Question: I get an "Uncaught SyntaxError: Unexpected string " when I try to parse my xhr.responseText, I've looked for answers but cannot find any that can relate to my problem directly. I seem to understand that my xhr.responseText may be JSONP because it is manipulated byt the callback but that doesn't help me, how can I just have a JSON? I want to be able to use my JSON in my Javascript with the Google Maps API. I'm really confused and just trying to make this work, thanks for reading and possibly helping.
Here's my PHP script.
'''
<?php
header("Content-type: application/json; charset=utf-8");
header("Expires: Thu, 19 Nov 1981 08:52:00 GMT");
header("Cache-Control: no-store, no-cache, must-revalidate, post-check=0, pre-check=0");
header("Pragma: no-cache");
require("include/param_bd.inc");
try {
$connBD = new PDO("mysql:host=$dbHote; dbname=$dbNom", $dbUtilisateur, $dbMotPasse, array(PDO::MYSQL_ATTR_INIT_COMMAND => "SET NAMES utf8"));
$connBD->setAttribute(PDO::ATTR_ERRMODE, PDO::ERRMODE_EXCEPTION);
} catch (PDOException $e) {
exit("Erreur lors de la connexion a la BD :<br />
" . $e->getMessage());
}
try {
$reqZaps = "SELECT * FROM leszaps";
$prepReqZaps = $connBD->prepare($reqZaps);
$prepReqZaps->execute();
$prepReqZaps->setFetchMode(PDO::FETCH_OBJ);
} catch (PDOException $e) {
exit("Erreur lors de l'execution de la requete SQL :<br />
" . $e->getMessage() . "<br />
REQUETE = " . $reqZaps);
}
if (!( $infoZaps = $prepReqZaps->fetch() ))
$msgErreur = "Aucun Zap trouve";
else {
do
{
$id = $infoZaps->id;
$coordinates = $infoZaps->coordinates;
$arrondissement = $infoZaps->arrondissement;
$numerocivil = $infoZaps->numerocivil;
$rue = $infoZaps->rue;
$nombatiment = $infoZaps->nombatiment;
echo "{
";
echo " "id": "$id",
";
echo " "coordinates": "$coordinates",
";
echo " "arrondissement": "$arrondissement",
";
echo " "numerocivil": "$numerocivil",
";
echo " "rue": "$rue"
";
echo " "nombatiment": "$nombatiment"
";
echo "}
";
}
while ($infoZaps = $prepReqZaps->fetch());
}
$prepReqZaps->closeCursor();
$connBD = null;
if ($msgErreur != "undefined" && $msgErreur != null) {
echo "{
";
echo " "erreur":
";
echo " {
";
echo " "message": "" . str_replace(""", "\"", $msgErreur) . ""
";
echo " }
";
echo "}
";
}
?>
'''
And here's my Javascript script
'''
var xhr;
var donneesChargees = false;
var objReperes;
var reperes;
chargerKml();
function chargerKml() {
var lienDocChargement = './script_load_kml_get.php';
var erreur = false;
chargerScriptAsync('./script_load_kml_bd.php', function(){
console.log("Les ZAP ont ete chargees dans la base de donnees");
});
if (window.XMLHttpRequest) {
httpRequest = new XMLHttpRequest();
} else if (window.ActiveXObject) {
httpRequest = new
ActiveXObject("Microsoft.XMLHTTP"); }
try {
xhr = new XMLHttpRequest();
} catch (e) {
alert('Erreur: Impossible de creer l'objet XMLHttpRequest');
erreur = true;
}
if (!erreur)
{
xhr.onreadystatechange = xhrCallback;
xhr.open('GET', lienDocChargement, true);
xhr.send(null);
}
}
function xhrCallback()
{
if (xhr.readyState == 4)
{
if (xhr.status != 200)
alert('Erreur: La requete HTTP a echoue (code=' + xhr.status + ')');
else
{
objReperes = JSON.parse( xhr.responseText );
creerReperes();
}
}
}
function creerReperes()
{
try {
var strReperes;
//$arrondissement = objReperes.$arrondissement;
strReperes = '[' + xhr.responseText + ']';
strReperes = strReperes.replace(/[
]/g, '');
strReperes = strReperes.replace(/}{/g, '}~{');
strReperes = strReperes.split('~');
var coordonnees;
var id;
reperes = '[';
for (var i = 0; i < strReperes.length; i++){
var numberPattern = /\d+/g;
id = strReperes[i].split(',')[0];
id = id.match( numberPattern );
coordonnees = strReperes[i].split(',')[1] + ',' + strReperes[i].split(',')[2];
coordonnees = coordonnees.replace(/"/g, '');
coordonnees = coordonnees.replace('coordinates: ', '');
coordonnees = coordonnees.split(',');
reperes += '{"long": ' + coordonnees[0] + ', "lat": ' + coordonnees[1] + ', "id": ' + id + '}';
if (i != strReperes.length - 1) {
reperes += ', ';
}
}
reperes += ']';
reperes = JSON.parse(reperes);
} catch (e) {
alert('ERREUR: La reponse AJAX n'est pas une expression JSON valide.');
return;
}
}
'''
As you can see in creeReperes() i need to do some unorthodox manipulation with the xrhresponsetext instead of using a JSON.

Oh and sorry if some of the code is in french.
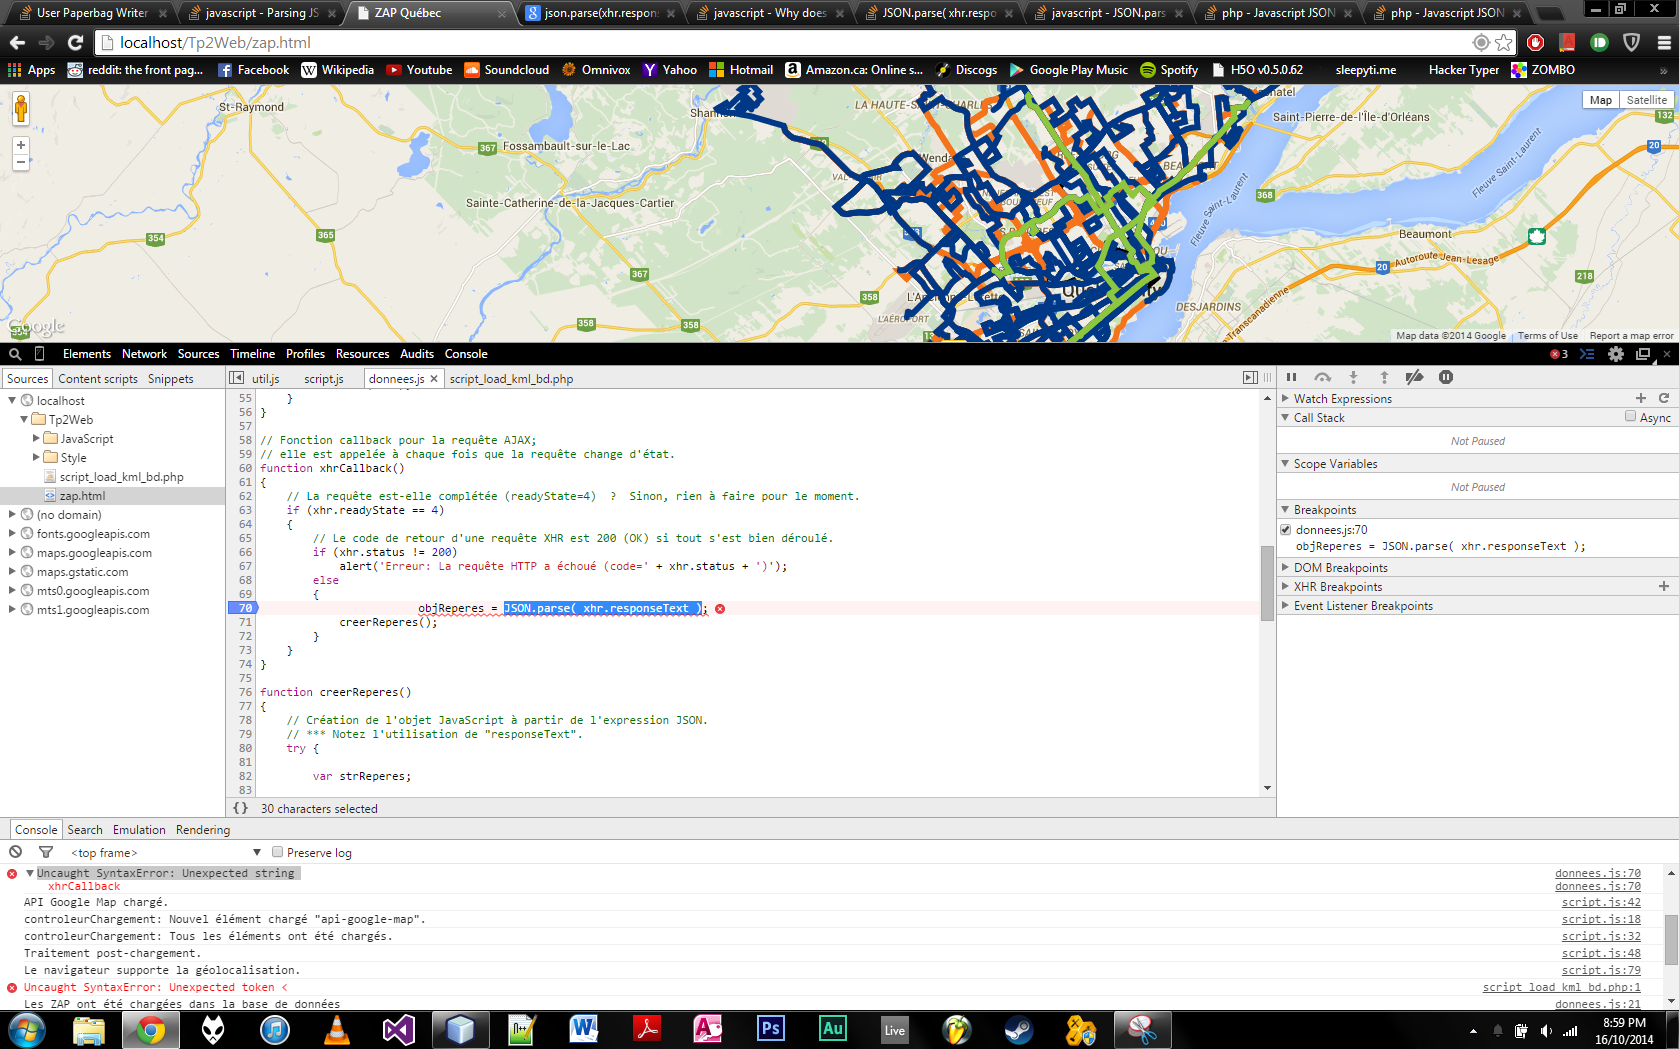
Answer: '''
if (!( $infoZaps = $prepReqZaps->fetch() ))
$msgErreur = "Aucun Zap trouve";
else {
$rows = array();
while ($infoZaps = $prepReqZaps->fetch()) {
$rows[] = $infoZaps;
}
echo json_encode($rows);
}
$prepReqZaps->closeCursor();
$connBD = null;
'''